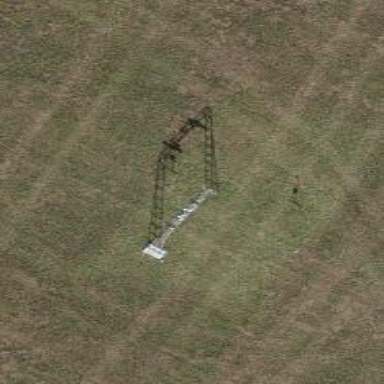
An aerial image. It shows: Pylon for aerialway.